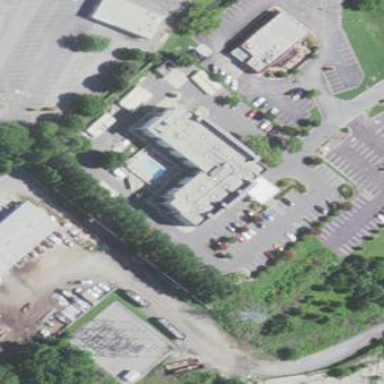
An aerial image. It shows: Hotel building.